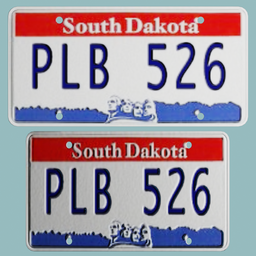
Label: mechanical